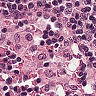
Metastatic tissue present: no